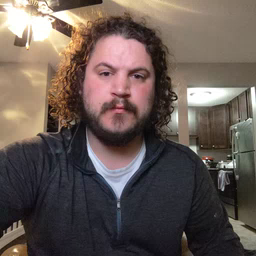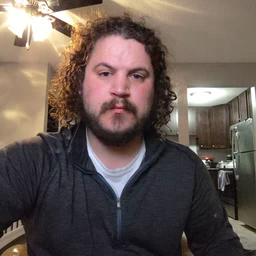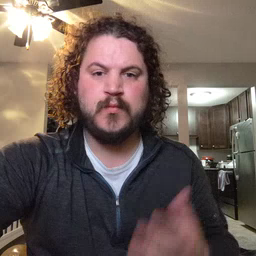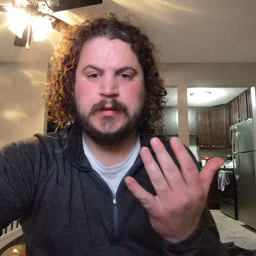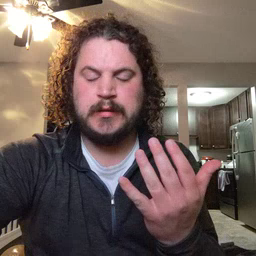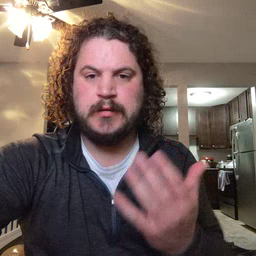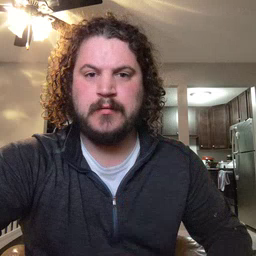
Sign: wait